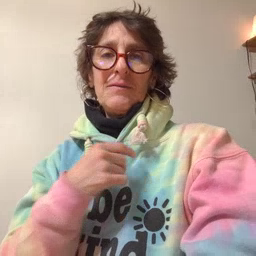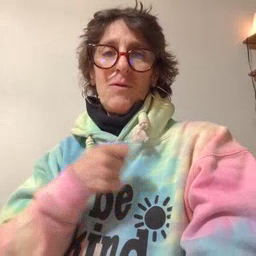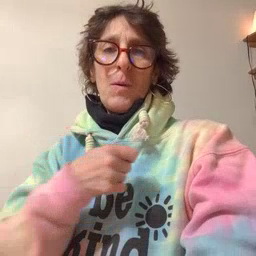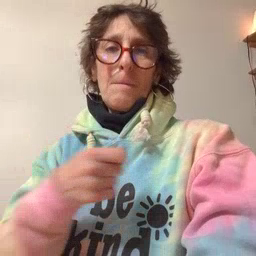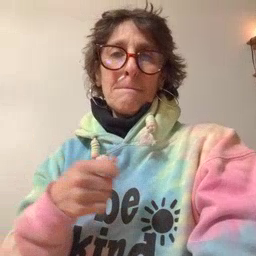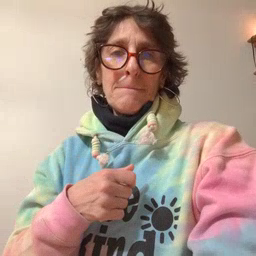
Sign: vacuum